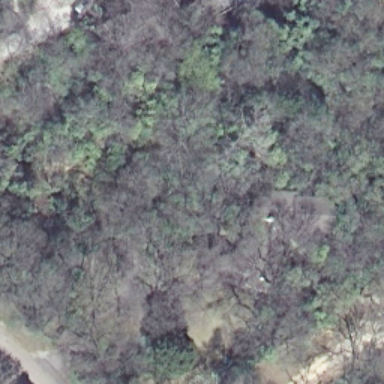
This is a dense forest with green and grey plants .